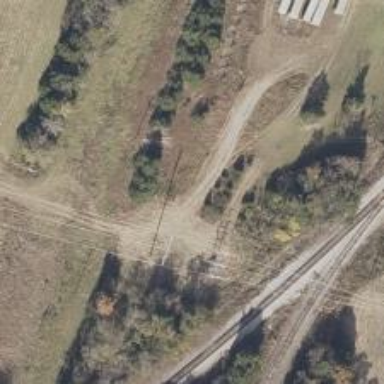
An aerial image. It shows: Power pole.